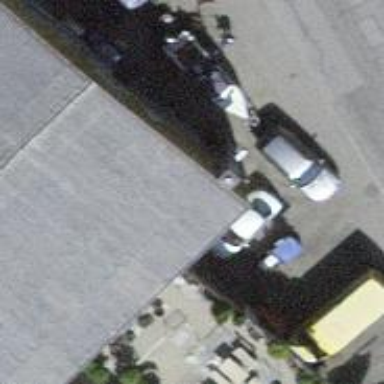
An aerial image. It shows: Boatyard located near waterway.